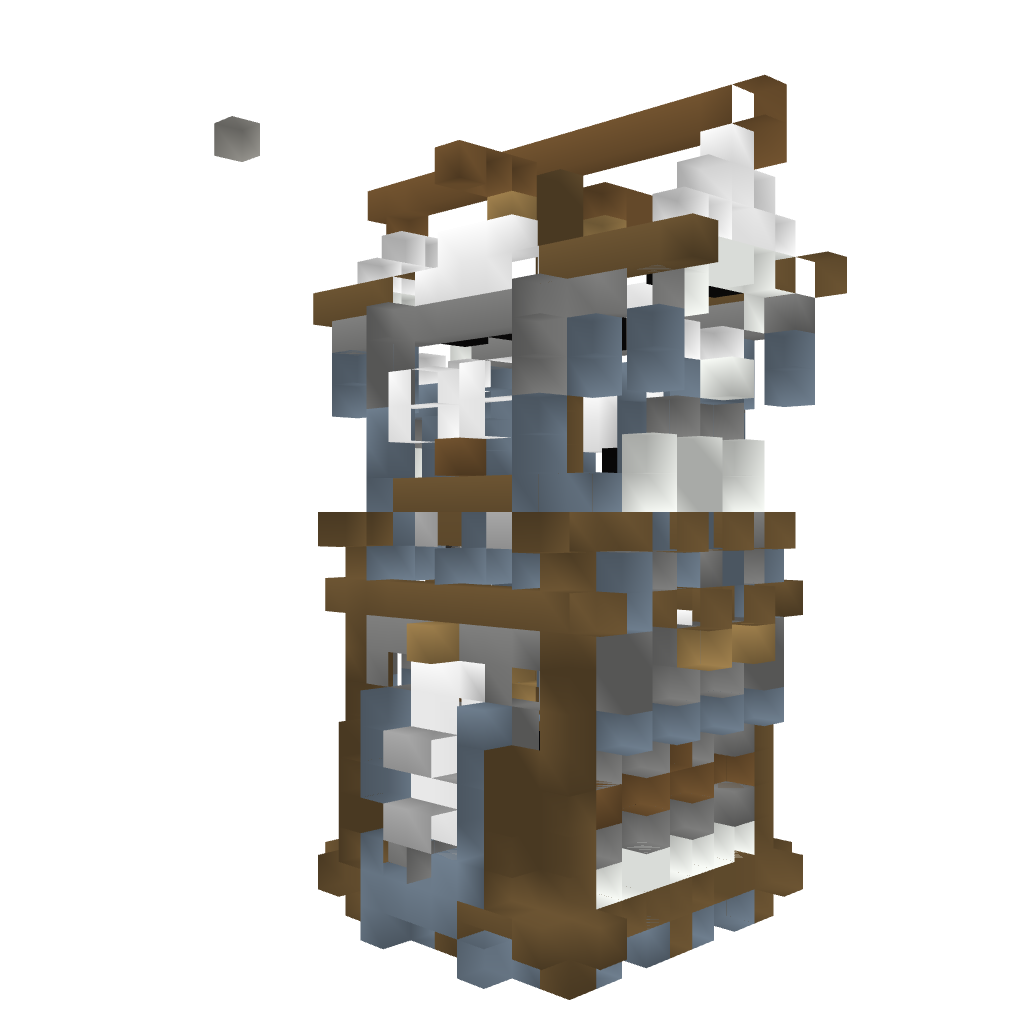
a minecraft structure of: Team New Genesis House1